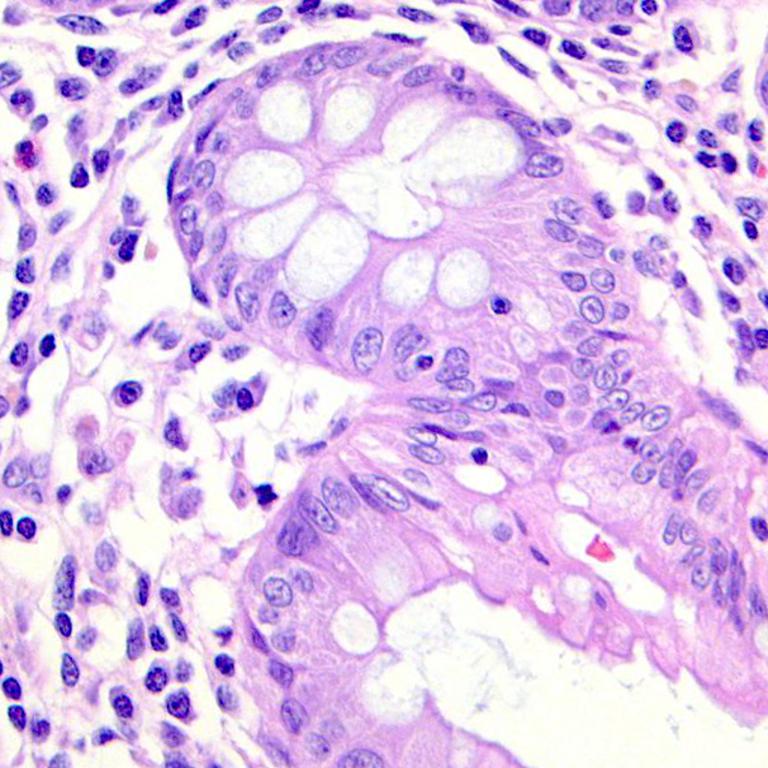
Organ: colon
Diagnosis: benign